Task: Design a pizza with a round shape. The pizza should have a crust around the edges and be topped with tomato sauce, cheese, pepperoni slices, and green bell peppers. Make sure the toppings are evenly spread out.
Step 503:
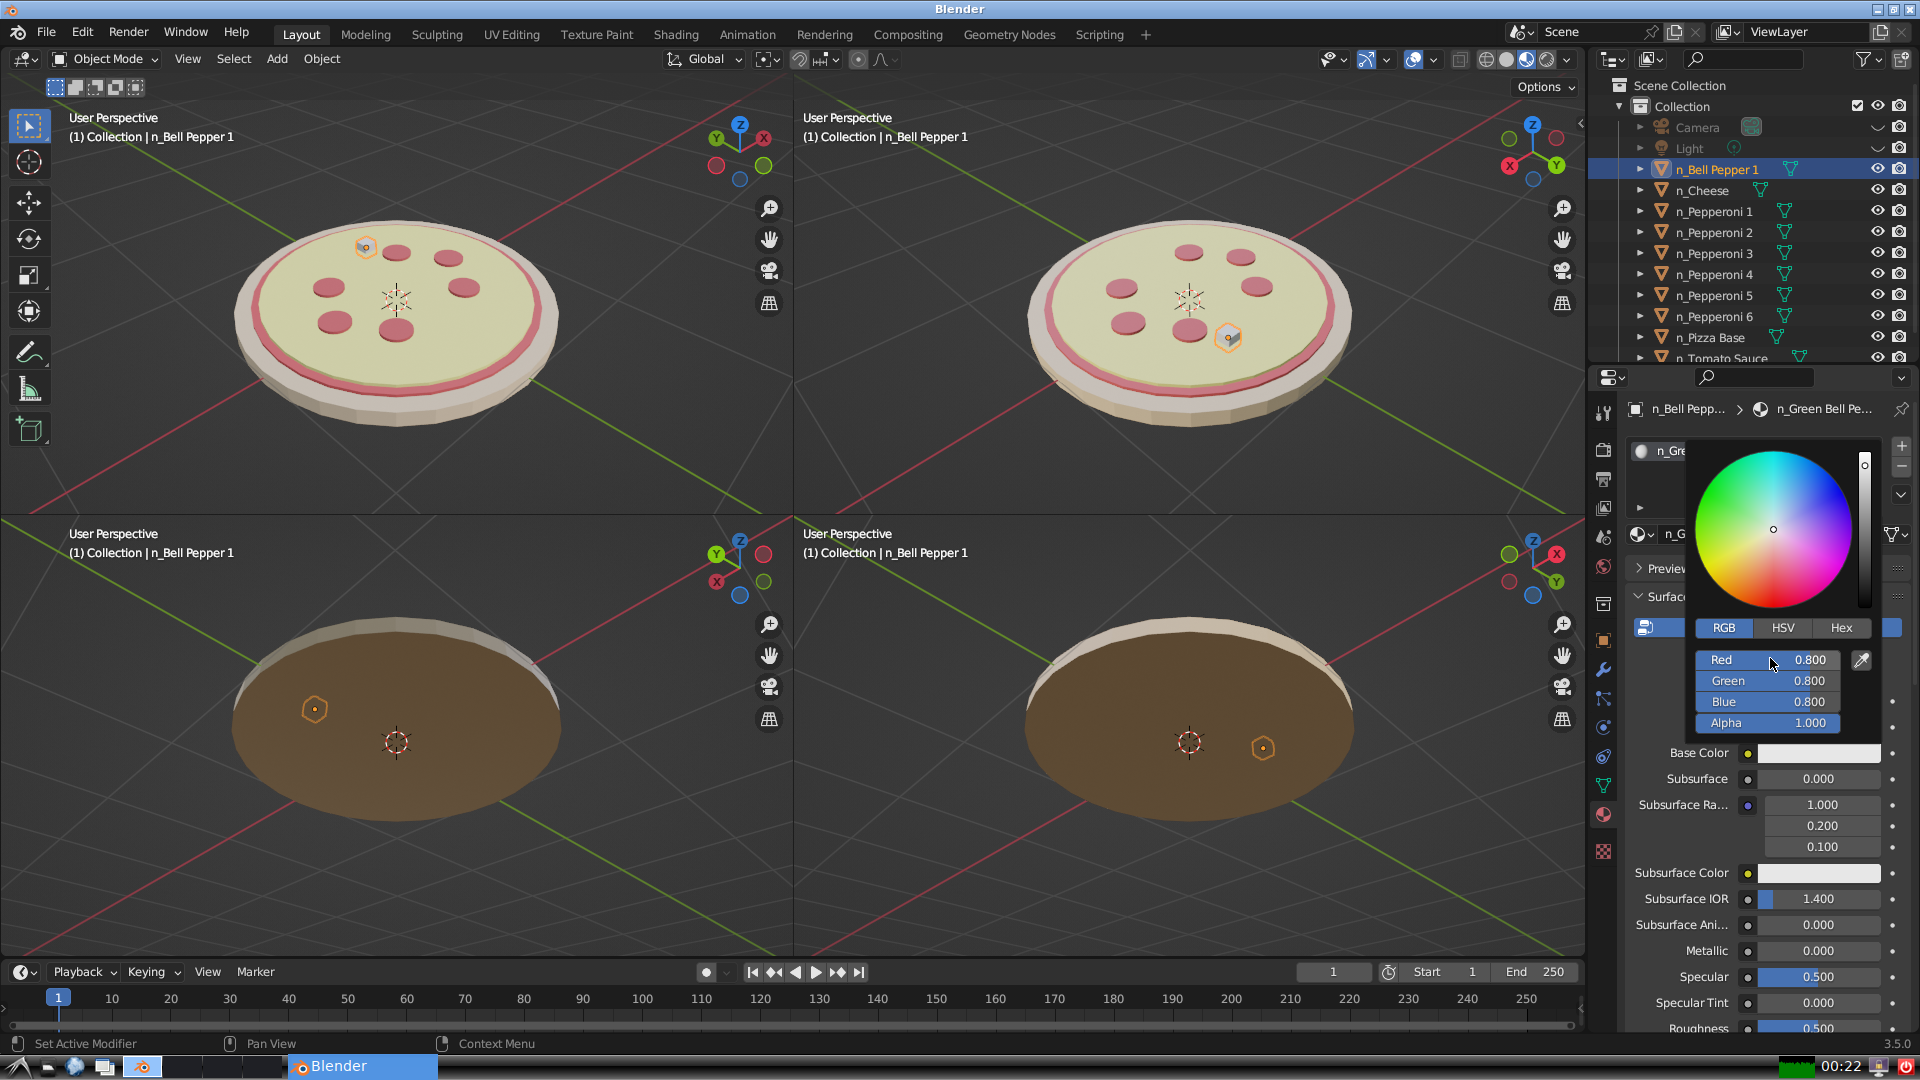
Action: click: no